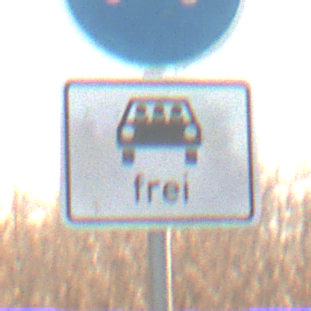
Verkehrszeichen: MehrfachbesetzePersonenkraftwagenFrei
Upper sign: Busssonderstreifen
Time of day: SunriseSunset
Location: Outdoor (Nature)
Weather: PartlyCloudy
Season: NotSpecified
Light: Natural